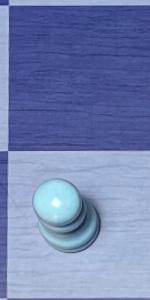
Label: Pawn_White